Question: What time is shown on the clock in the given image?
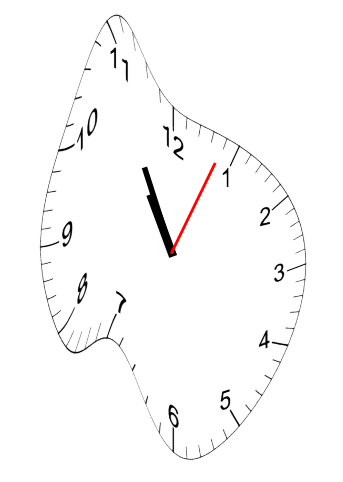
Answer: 10:55:04